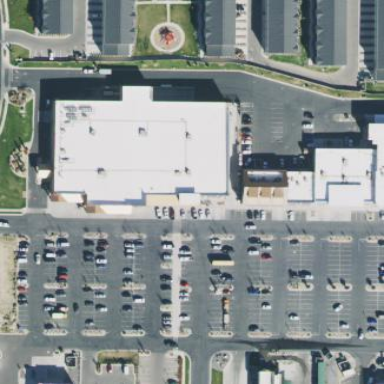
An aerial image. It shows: Commercial building.